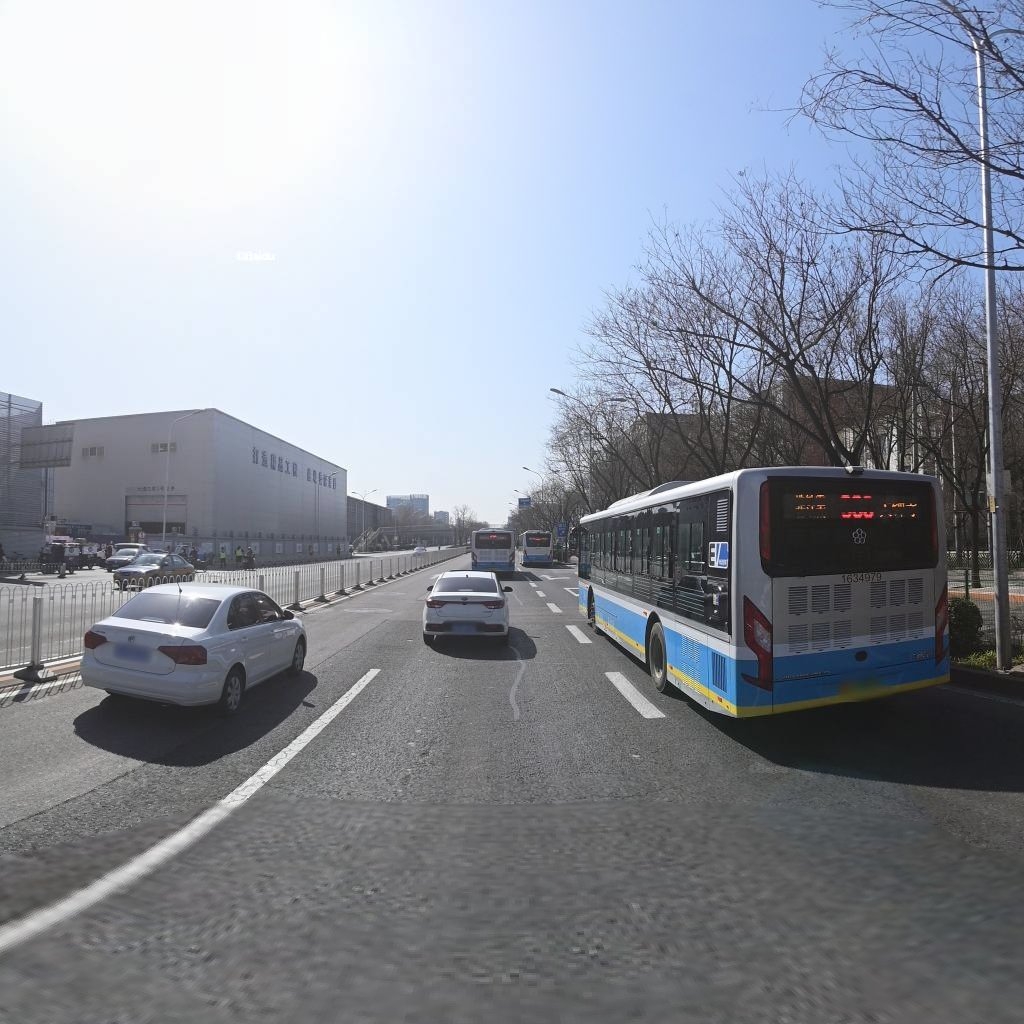
Region: Haidian
Road damage annotations: longitudinal patch, longitudinal patch, longitudinal crack, transverse crack, transverse crack